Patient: sex M, age 47
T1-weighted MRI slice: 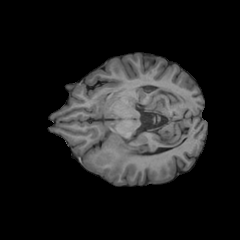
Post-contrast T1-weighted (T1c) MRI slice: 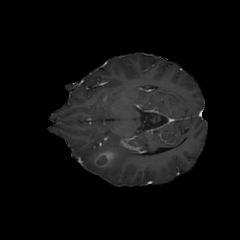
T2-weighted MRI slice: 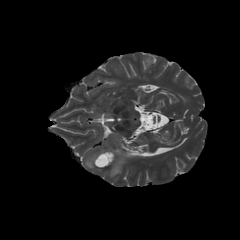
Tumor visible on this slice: yes
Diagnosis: Glioblastoma, IDH-wildtype
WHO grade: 4